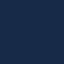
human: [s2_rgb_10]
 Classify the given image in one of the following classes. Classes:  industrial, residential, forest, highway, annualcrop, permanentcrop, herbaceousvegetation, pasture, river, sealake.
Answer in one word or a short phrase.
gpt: SeaLake